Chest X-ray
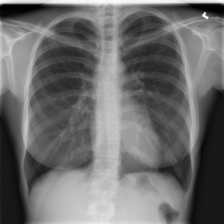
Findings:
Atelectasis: negative
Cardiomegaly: negative
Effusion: negative
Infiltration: negative
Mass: negative
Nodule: negative
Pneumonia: negative
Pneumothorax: negative
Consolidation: negative
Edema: negative
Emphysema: negative
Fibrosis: negative
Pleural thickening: negative
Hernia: negative